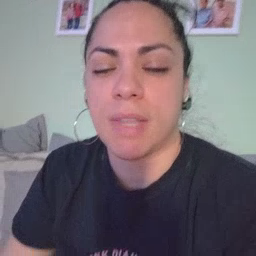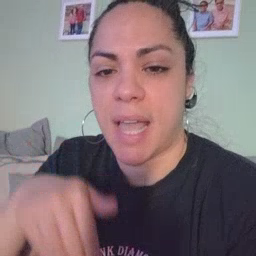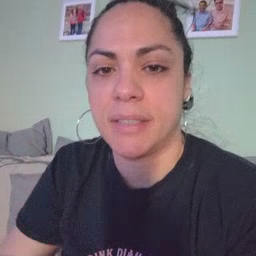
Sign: night